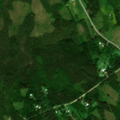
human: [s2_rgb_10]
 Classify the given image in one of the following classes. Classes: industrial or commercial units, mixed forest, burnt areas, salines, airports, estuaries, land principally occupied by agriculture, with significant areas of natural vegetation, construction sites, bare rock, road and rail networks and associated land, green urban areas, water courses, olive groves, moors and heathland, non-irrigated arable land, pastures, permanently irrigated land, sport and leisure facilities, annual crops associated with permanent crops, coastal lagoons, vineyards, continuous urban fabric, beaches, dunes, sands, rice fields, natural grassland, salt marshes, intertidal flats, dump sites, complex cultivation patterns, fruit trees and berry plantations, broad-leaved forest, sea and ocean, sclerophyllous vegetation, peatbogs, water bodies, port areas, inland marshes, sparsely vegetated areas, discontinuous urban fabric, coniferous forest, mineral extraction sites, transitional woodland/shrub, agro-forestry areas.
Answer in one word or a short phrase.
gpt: coniferous forest, mixed forest, transitional woodland/shrub